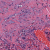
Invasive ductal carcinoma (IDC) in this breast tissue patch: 0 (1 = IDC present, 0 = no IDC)